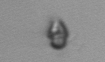
Label: Heterocapsa_rotundata